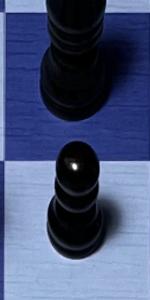
Label: Pawn_Black